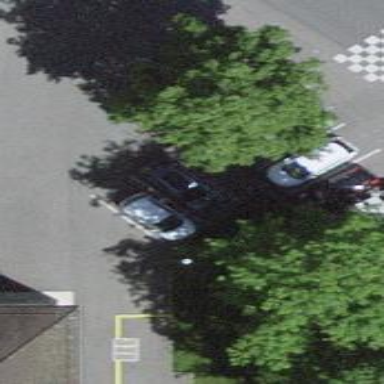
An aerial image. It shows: Parking available on the street side.